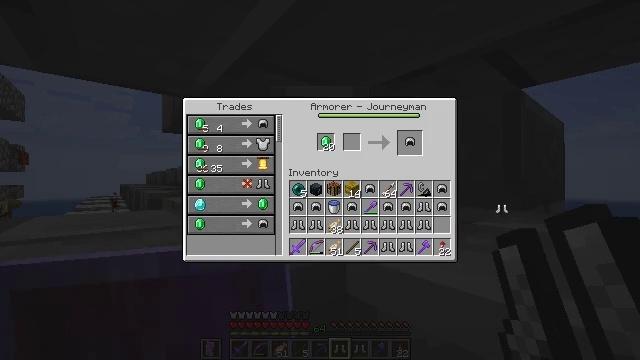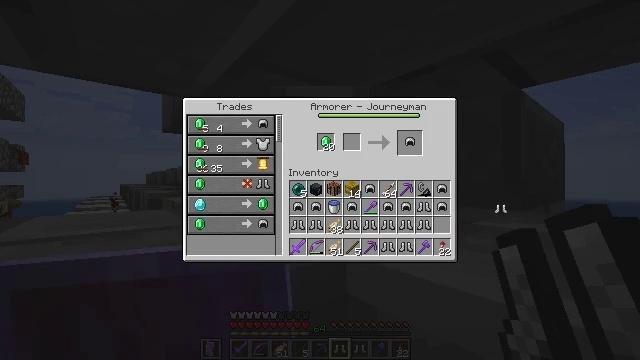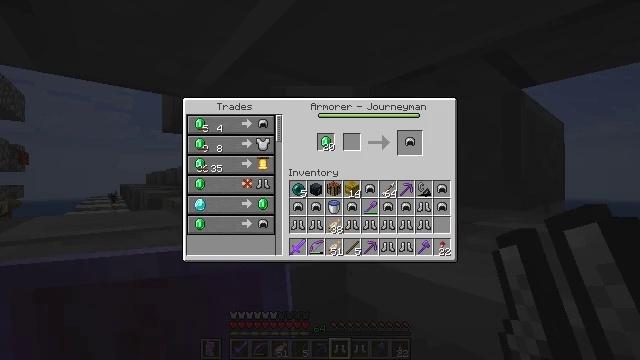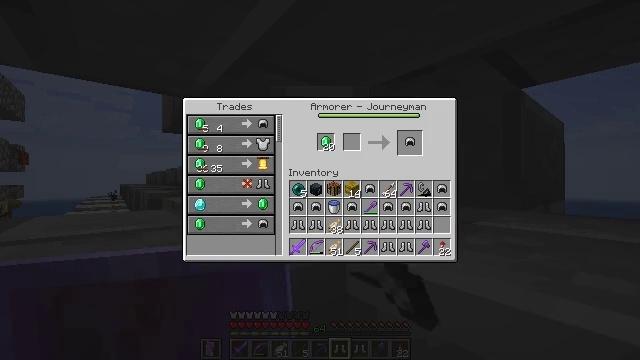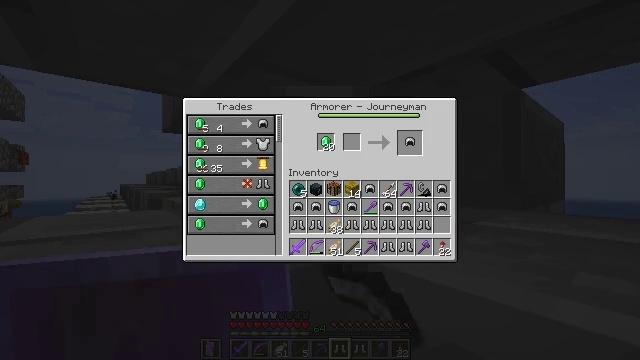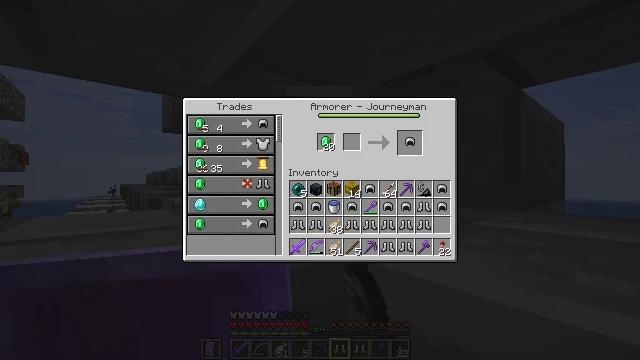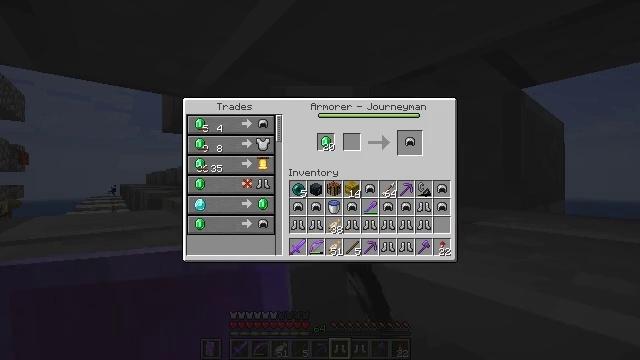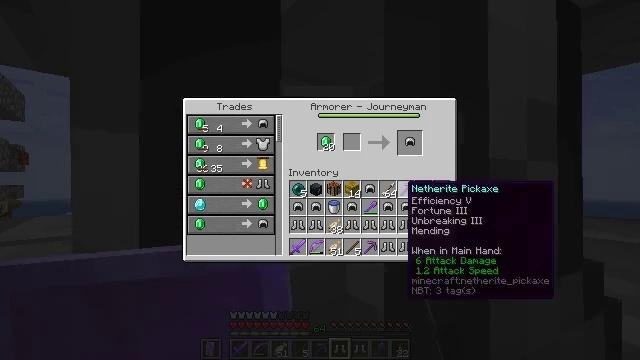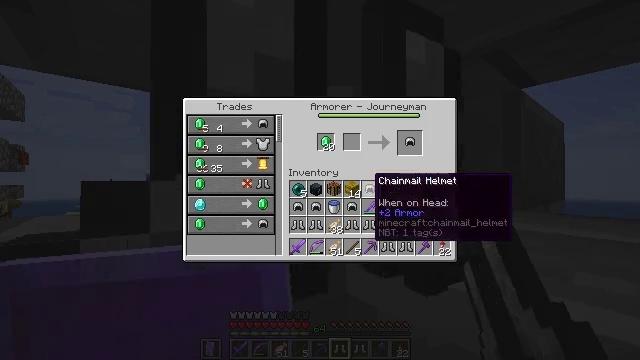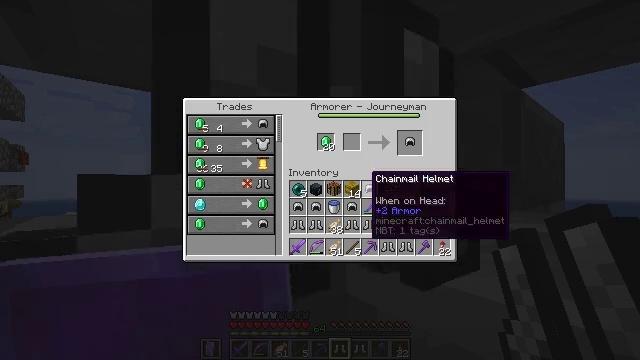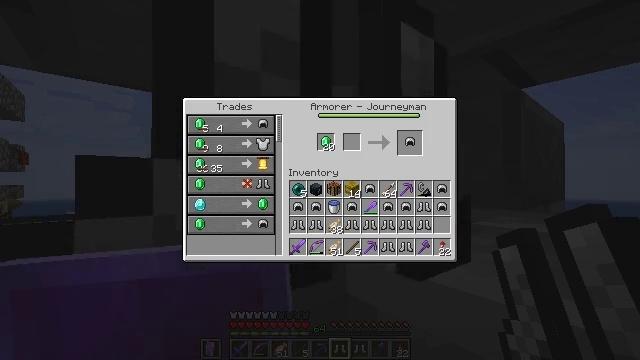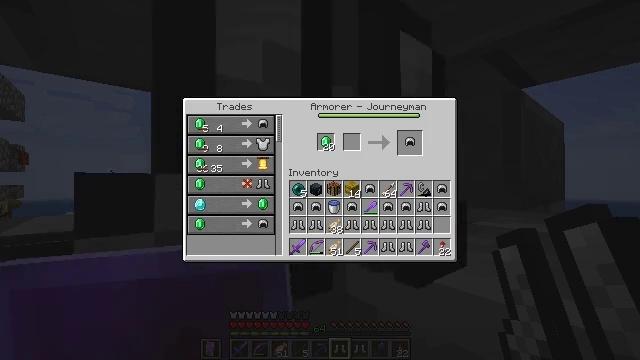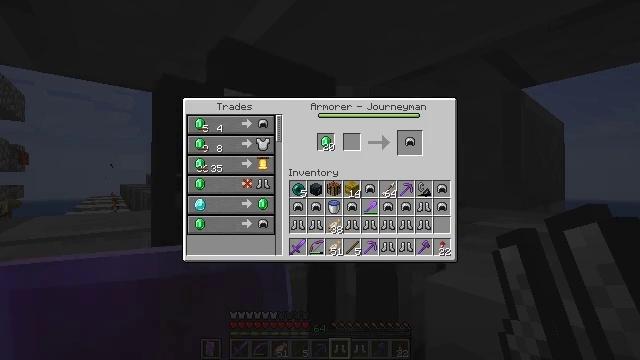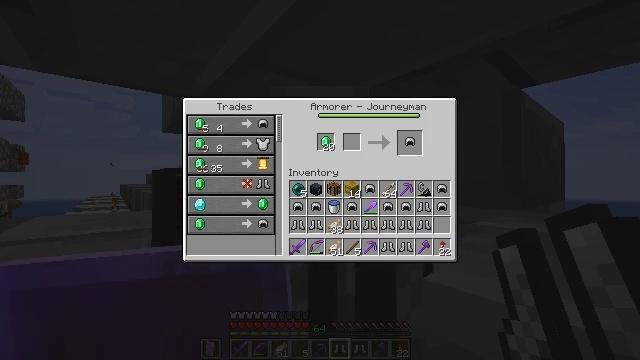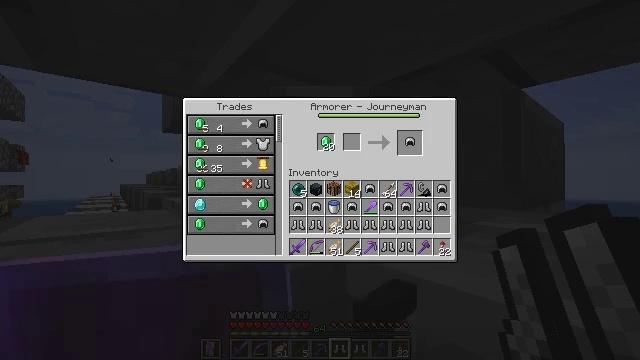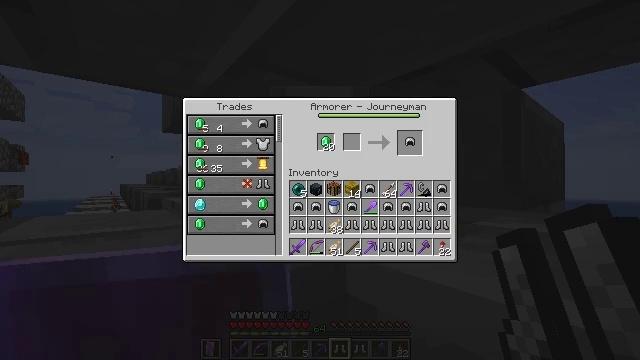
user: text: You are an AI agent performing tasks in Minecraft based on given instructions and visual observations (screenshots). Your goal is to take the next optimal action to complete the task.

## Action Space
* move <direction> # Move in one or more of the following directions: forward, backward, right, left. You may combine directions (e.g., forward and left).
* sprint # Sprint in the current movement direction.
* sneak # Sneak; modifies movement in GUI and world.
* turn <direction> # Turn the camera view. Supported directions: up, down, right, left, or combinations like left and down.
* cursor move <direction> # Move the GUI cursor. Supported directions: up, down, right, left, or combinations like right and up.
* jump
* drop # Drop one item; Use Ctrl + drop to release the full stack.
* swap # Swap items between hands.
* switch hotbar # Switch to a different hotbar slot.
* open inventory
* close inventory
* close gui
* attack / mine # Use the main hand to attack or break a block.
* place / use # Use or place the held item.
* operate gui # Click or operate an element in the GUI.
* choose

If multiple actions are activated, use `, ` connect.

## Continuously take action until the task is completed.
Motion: motion action
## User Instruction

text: Drop a pair of chainmail boots.
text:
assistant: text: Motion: attack / mine
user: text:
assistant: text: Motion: no_op
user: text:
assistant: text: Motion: turn left
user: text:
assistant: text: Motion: no_op
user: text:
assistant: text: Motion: turn left
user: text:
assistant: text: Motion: turn left
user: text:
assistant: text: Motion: turn left and up
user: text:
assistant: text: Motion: turn left and up
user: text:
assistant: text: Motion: no_op
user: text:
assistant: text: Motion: turn left and up
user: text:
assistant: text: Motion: turn left and up
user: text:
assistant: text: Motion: turn left and up
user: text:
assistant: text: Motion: no_op
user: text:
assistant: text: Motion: no_op
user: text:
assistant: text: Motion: no_op
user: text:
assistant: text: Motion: no_op
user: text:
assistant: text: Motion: turn right
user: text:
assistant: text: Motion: no_op
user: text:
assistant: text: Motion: no_op
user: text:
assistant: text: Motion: no_op
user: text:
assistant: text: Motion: no_op
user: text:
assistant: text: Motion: no_op
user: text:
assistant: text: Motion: turn down
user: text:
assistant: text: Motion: no_op
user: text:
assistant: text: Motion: no_op
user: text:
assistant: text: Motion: attack / mine
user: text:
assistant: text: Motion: attack / mine
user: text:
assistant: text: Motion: attack / mine
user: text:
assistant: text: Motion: no_op
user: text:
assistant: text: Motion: no_op